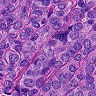
Metastatic tissue present: yes